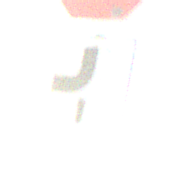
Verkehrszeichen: VerlaufVorfahrtsstrasse7
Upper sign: Stop
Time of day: SunriseSunset
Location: Outdoor (Nature)
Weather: PartlyCloudy
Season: NotSpecified
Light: Natural